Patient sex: M
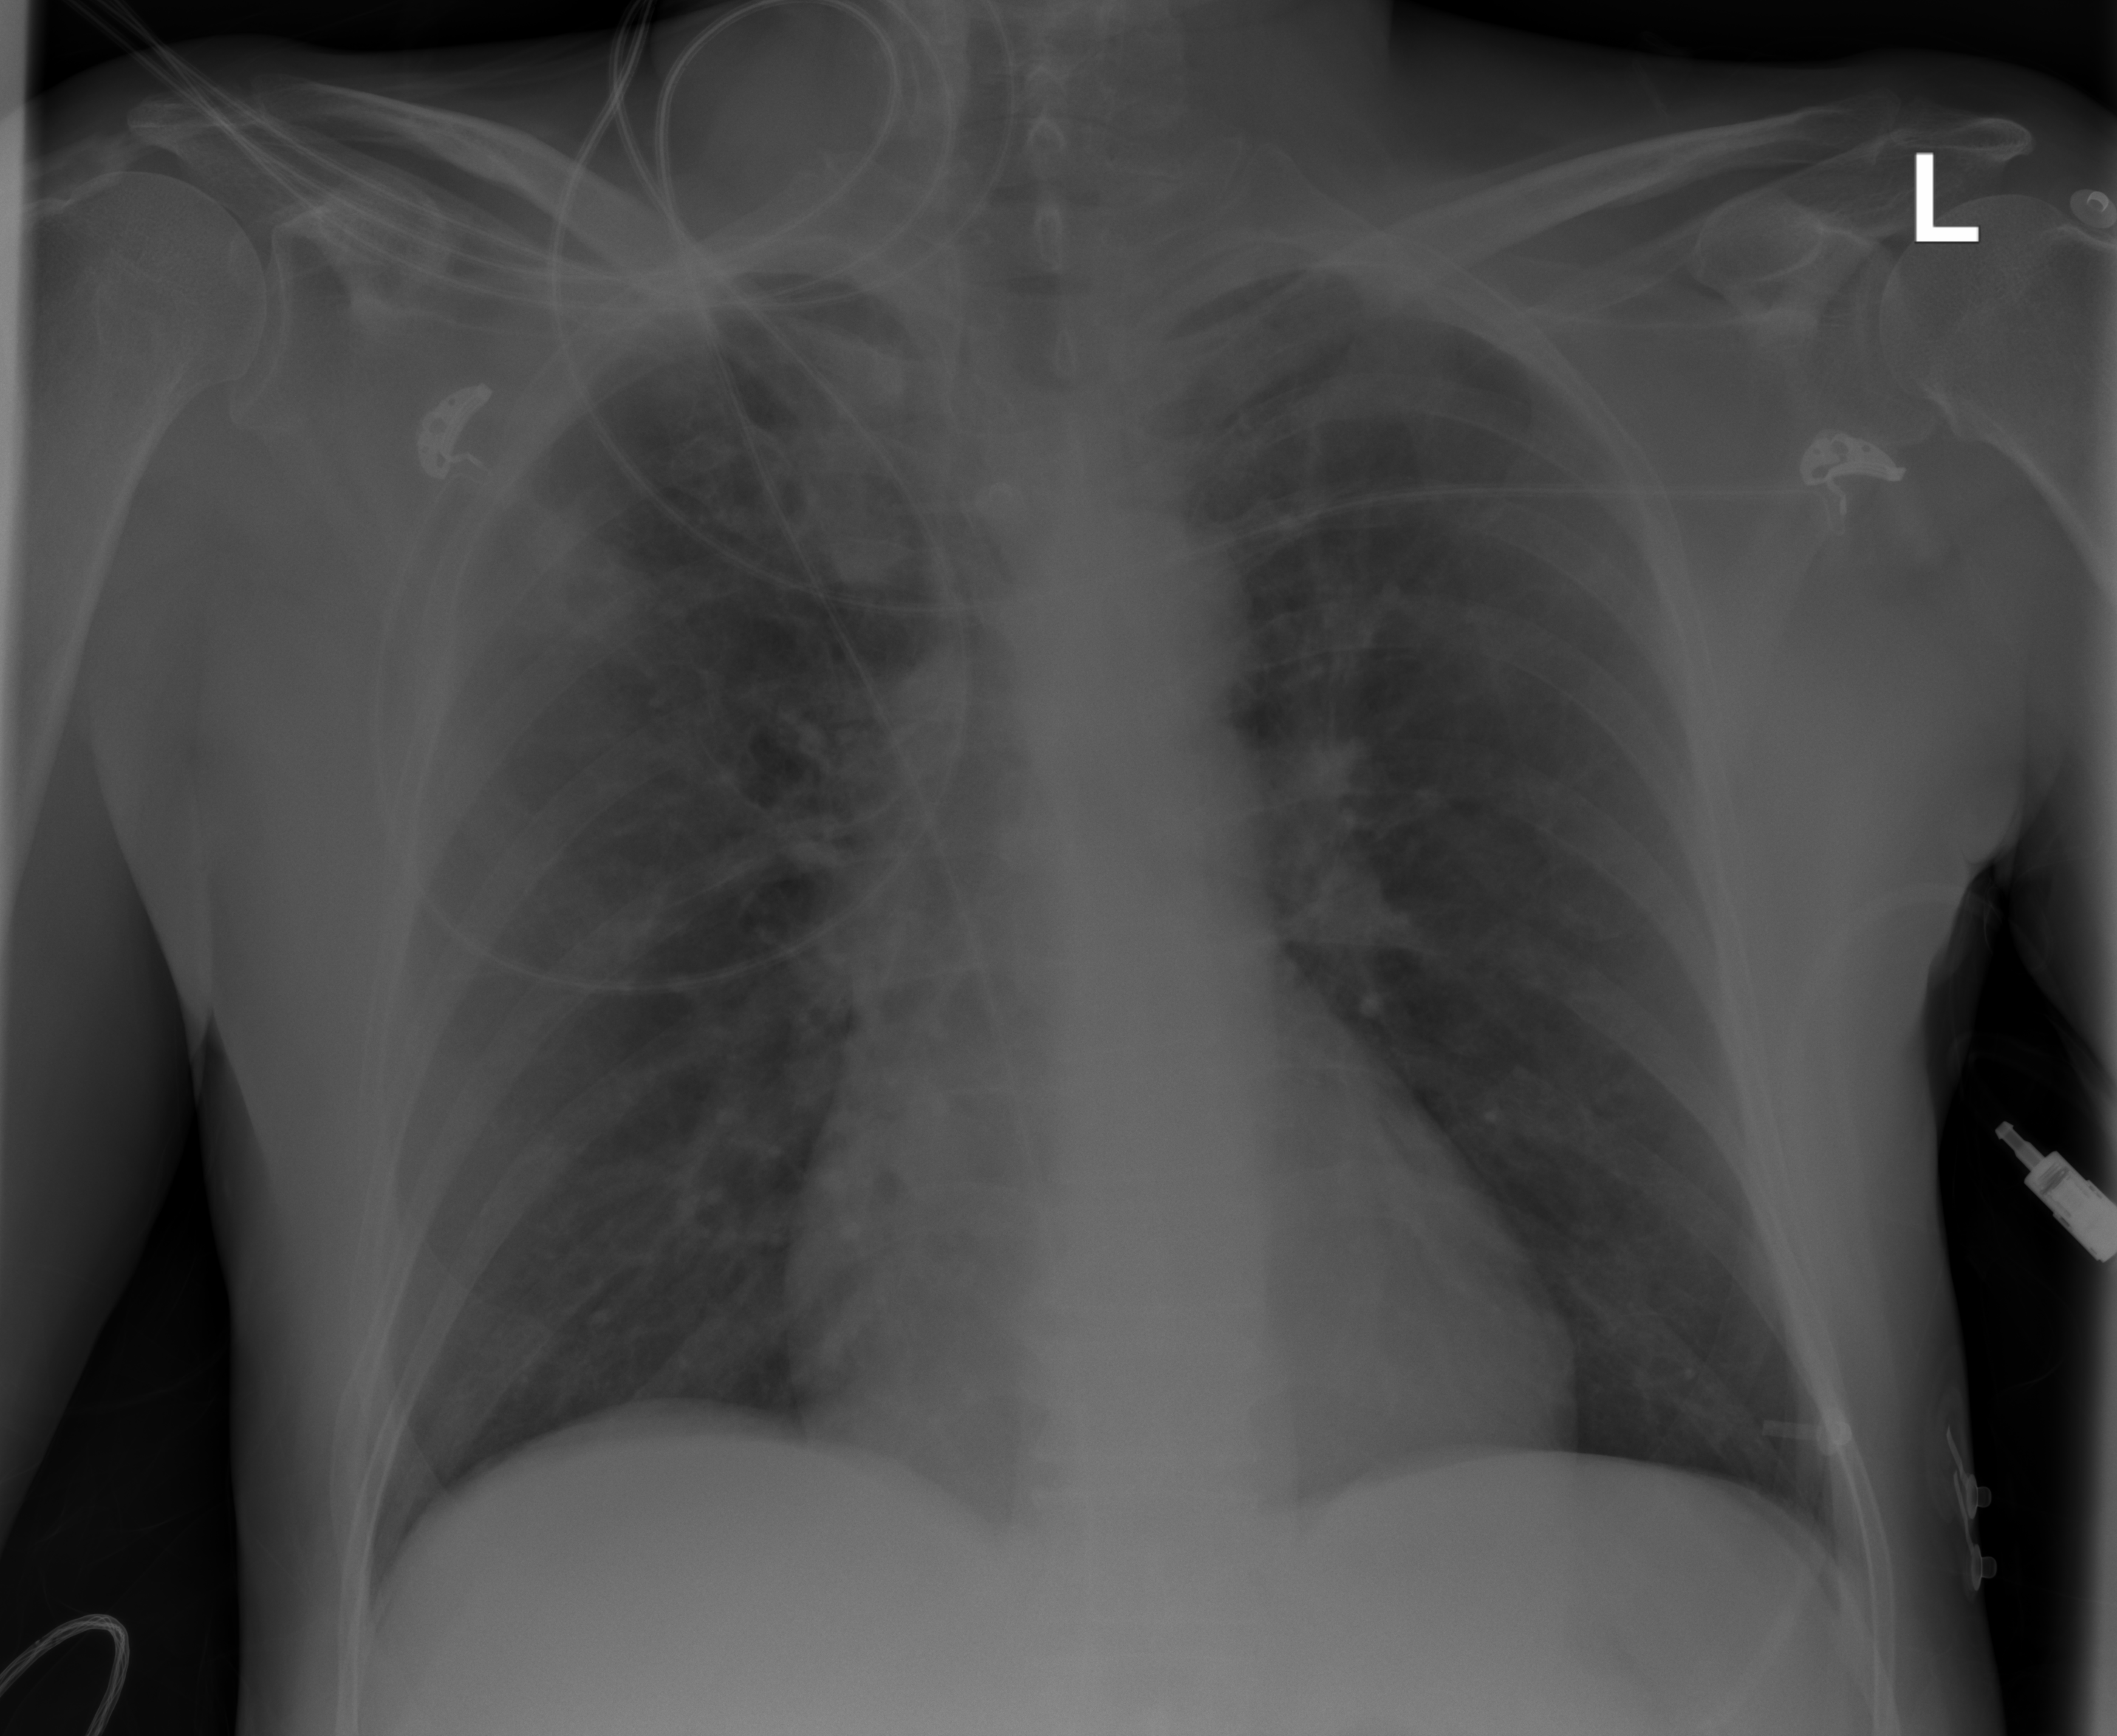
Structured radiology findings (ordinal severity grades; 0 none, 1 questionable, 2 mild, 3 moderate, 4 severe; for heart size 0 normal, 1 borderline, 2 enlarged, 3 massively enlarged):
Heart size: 0
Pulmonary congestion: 0
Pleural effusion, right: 0
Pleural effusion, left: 0
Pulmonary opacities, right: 0
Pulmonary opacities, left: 0
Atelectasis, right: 1
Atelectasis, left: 1